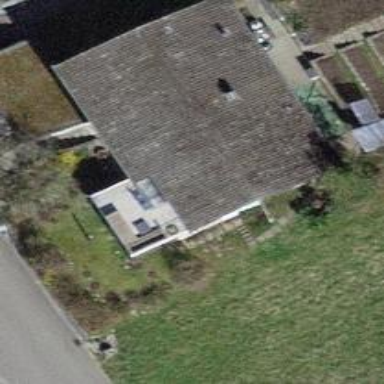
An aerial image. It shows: Building with tile roof.